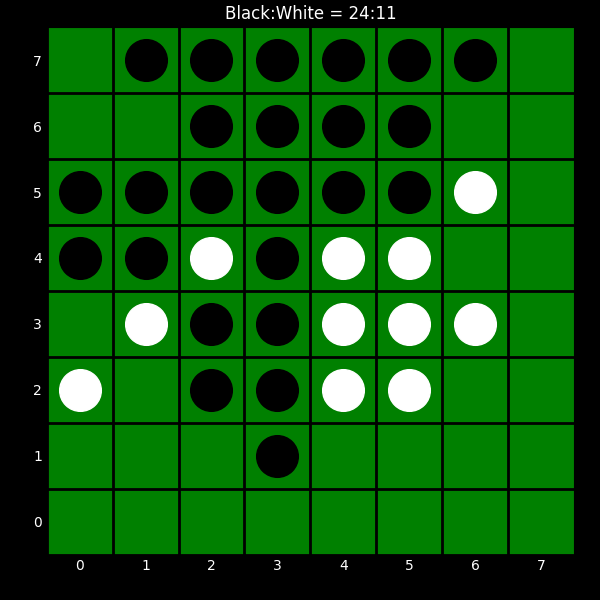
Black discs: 24
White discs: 11